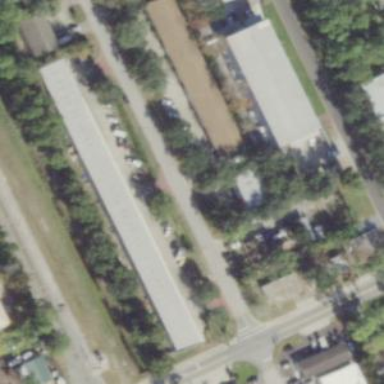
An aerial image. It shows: Commercial building.